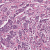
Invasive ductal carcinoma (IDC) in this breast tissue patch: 1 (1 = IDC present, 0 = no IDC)